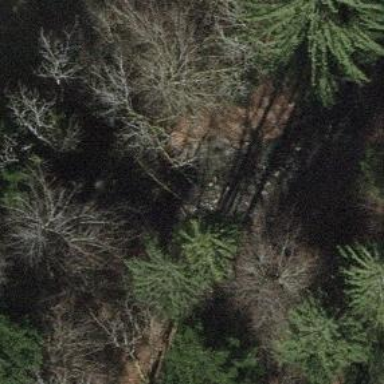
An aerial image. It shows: Path on bridge.